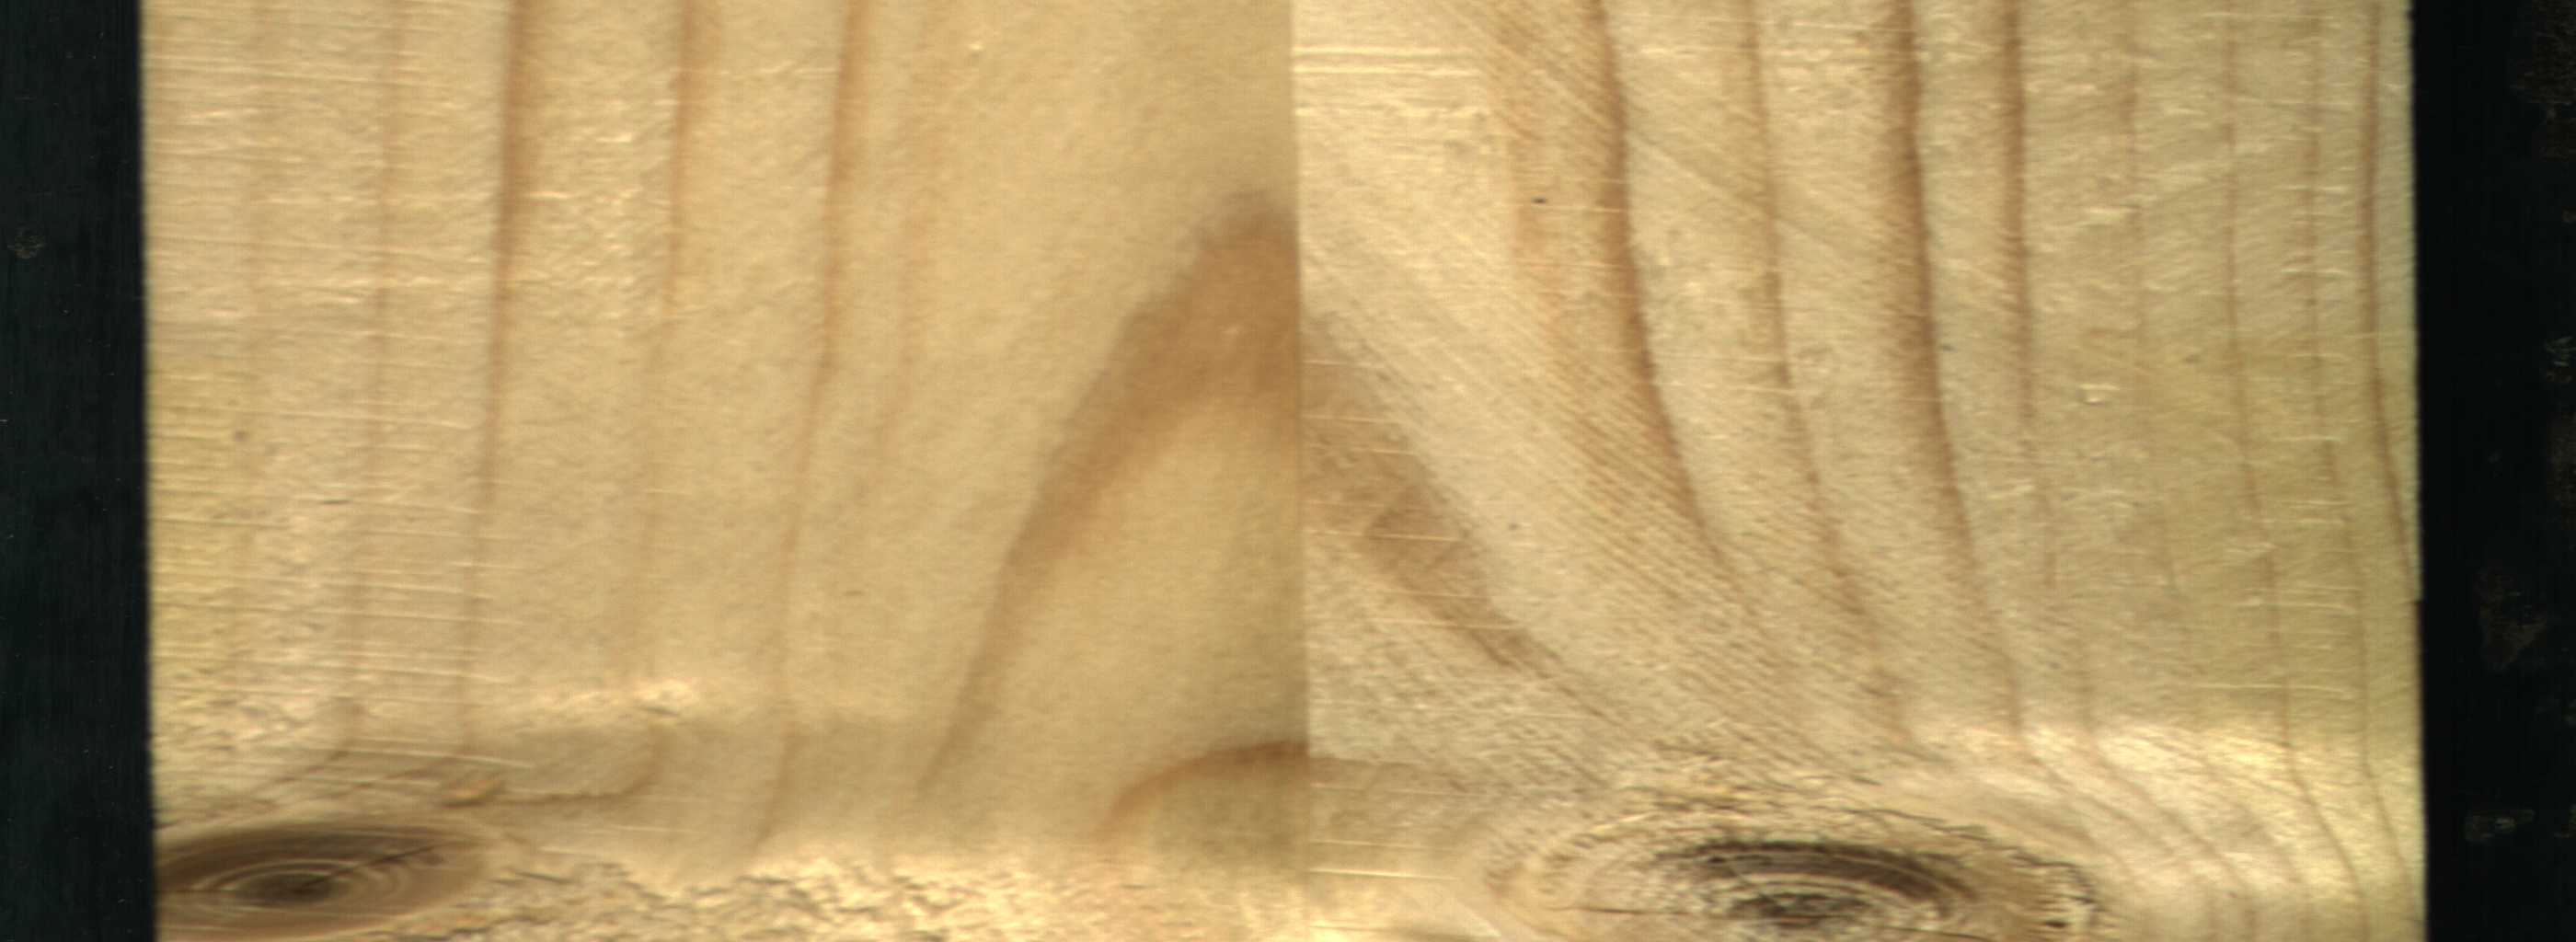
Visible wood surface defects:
knot_with_crack
Live_Knot